Question: I have a triangulated mesh. I want to limit the maximum edge length. Therefore I take the all triangles with long edges (longer than the limit), and split them into smaller triangles.
My idea is the following:
I split the longest edge in half and get two triangles. If these are also too large I do it recursively. This works nice, because I also split the correspondent adjacent triangle and the vertexes collapse again.
The problem: When there is a acute-angled triangles. The result look a bit weird. Small angles get even smaller, ...

Is there a better way of splitting such triangles.
Another idea is, to split a edge into k equidistant edges, (with k the smallest value, such that edgelength/k < limit).
I can do this on all 3 edges of the triangle. But how should I connect these vertexes?
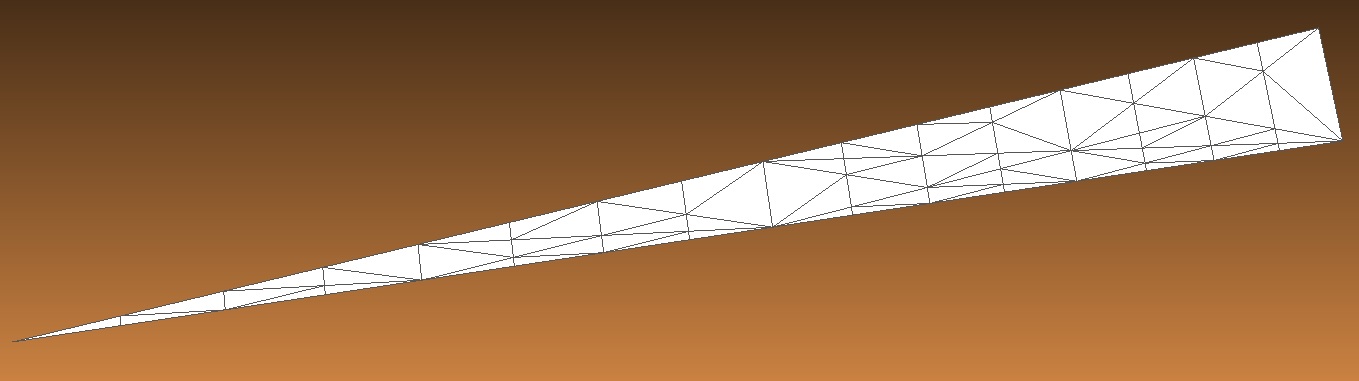
Answer: As you are bothered with small angles and small triangles, I would advise you to use <URL>, because one of its properties is that it maximizes the minimal angle and it avoids small triangles.
Delaunay triangulation requires the points as input. Since you don't have this, you could perform the algorithm recursively, splitting lines when they are too long.
The following Python code does exactly what you would like to achieve.
It uses the <URL> included in scipy.
'''
def splitViaDelaunay(points, maxLength):
from scipy.spatial import Delaunay
from math import sqrt, ceil
print "Perform Delaunay triangulation with "+str(len(points))+" points"
tri = Delaunay(points)
# get set of edges from the simpleces
edges = set()
for simplex in tri.simplices:
# simplex is one triangle: [ 4 5 17]
edges.add((simplex[0], simplex[1]))
edges.add((simplex[1], simplex[2]))
edges.add((simplex[0], simplex[2]))
# check if all edges are small enough
# and add new points if not
isFinished = True
for edge in edges:
p1, p2 = edge
[x1, y1] = points[p1]
[x2, y2] = points[p2]
length = sqrt((x2-x1)*(x2-x1)+(y2-y1)*(y2-y1))
if length > maxLength:
isFinished = False
# split in how many pieces?
nPieces = ceil(length/maxLength)
for piece in range(1, int(nPieces)):
points.append([x1+piece/float(nPieces)*(x2-x1), y1+piece/float(nPieces)*(y2-y1)])
if not isFinished:
splitViaDelaunay(points, maxLength)
'''
Let's try it out.
'''
points = [[0,0], [10,3], [9.5,4]]
splitViaDelaunay(points, 0.5)
'''
It outputs
'''
Perform Delaunay triangulation with 3 points
Perform Delaunay triangulation with 45 points
Perform Delaunay triangulation with 97 points
Perform Delaunay triangulation with 105 points
'''
Let's see the results now in a figure, created via the matplotlib library from python.
'''
def plotPointsViaDelaunayTriangulation(pnts):
from scipy.spatial import Delaunay
import numpy as np
points = np.array(pnts)
tri = Delaunay(points)
import matplotlib.pyplot as plt
plt.triplot(points[:,0], points[:,1], tri.simplices.copy())
plt.plot(points[:,0], points[:,1], 'o')
plt.show()
plotPointsViaDelaunayTriangulation(points)
'''
This is the result: